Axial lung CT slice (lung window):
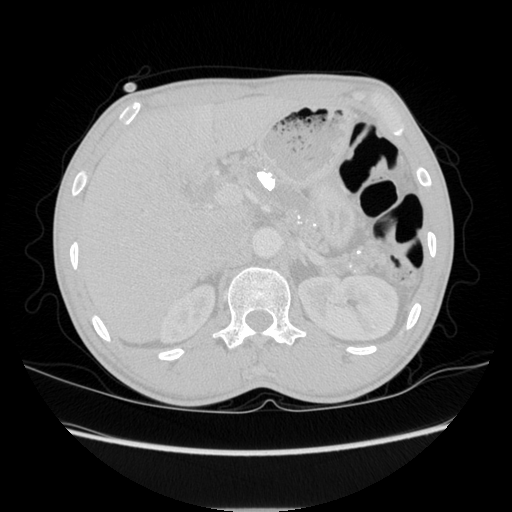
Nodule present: no